Interaction volume radius: 10 \u00c5
Interaction volume height: 10 \u00c5
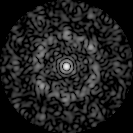
Disorder parameter: 0.6799